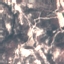
Land use / land cover class: HerbaceousVegetation